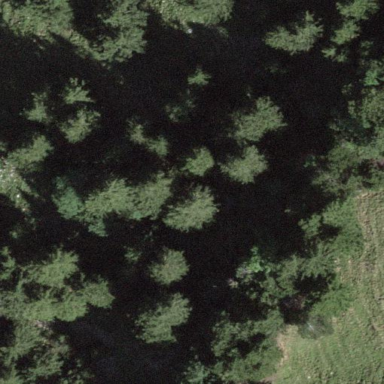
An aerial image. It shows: Forest area.